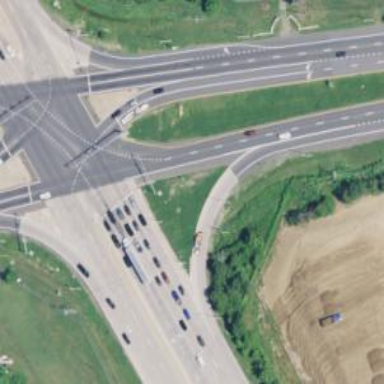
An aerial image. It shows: This image shows trunk highway that functions as expressway.